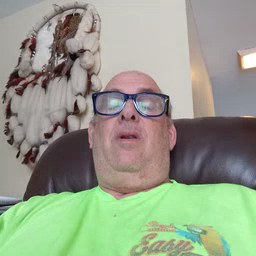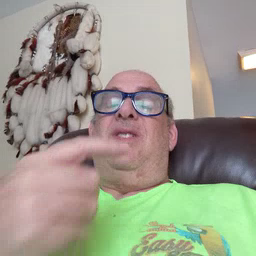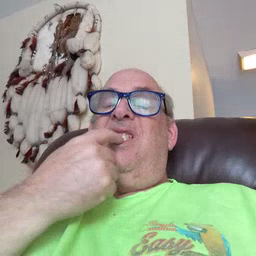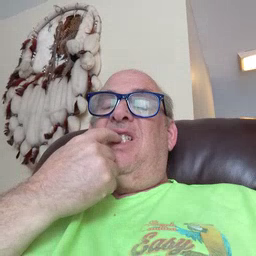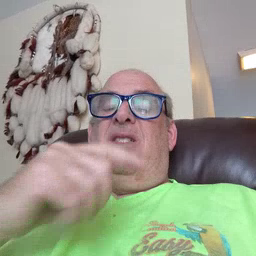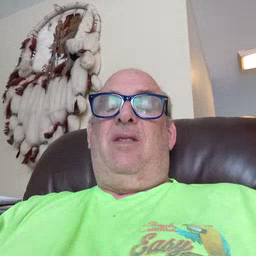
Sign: glasswindow